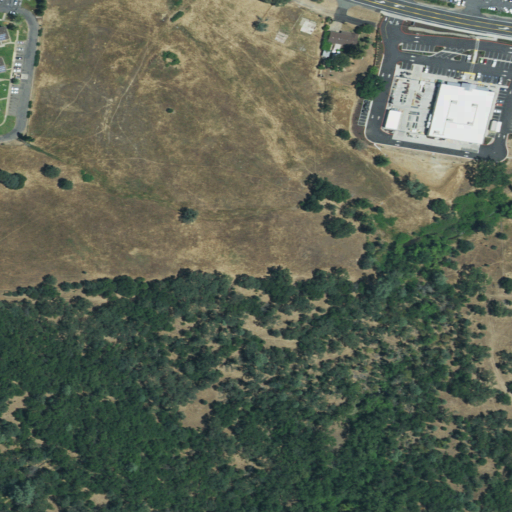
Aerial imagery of plain(s) in California named Cherokee Flat containing shrub, deciduous forest, evergreen forest, mixed forest, grassland, medium intensity development, low intensity development, high intensity development, and open development